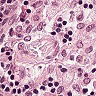
Metastatic tissue present: no